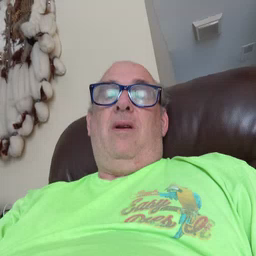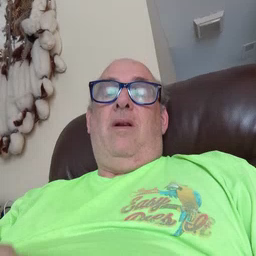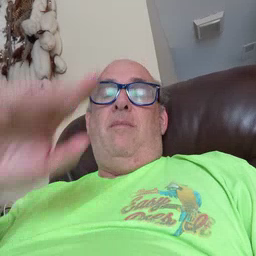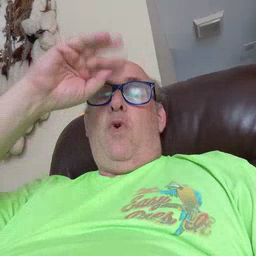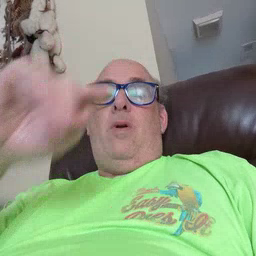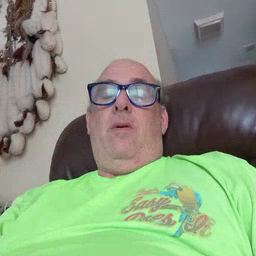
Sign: boy